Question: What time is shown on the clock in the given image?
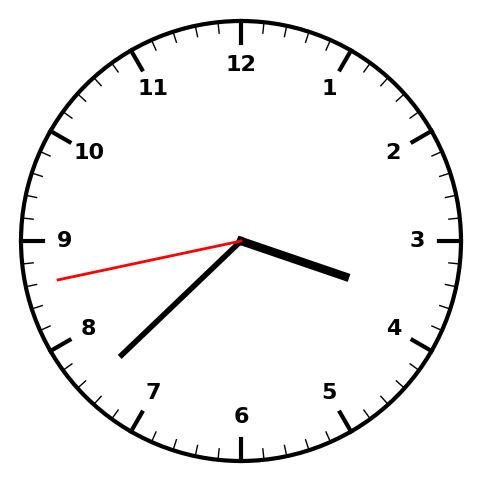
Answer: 03:37:43